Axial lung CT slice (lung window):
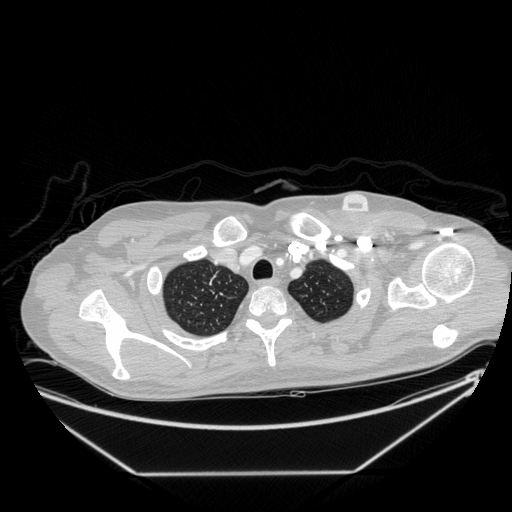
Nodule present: no